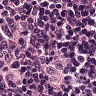
Metastatic tissue present: yes